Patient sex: F
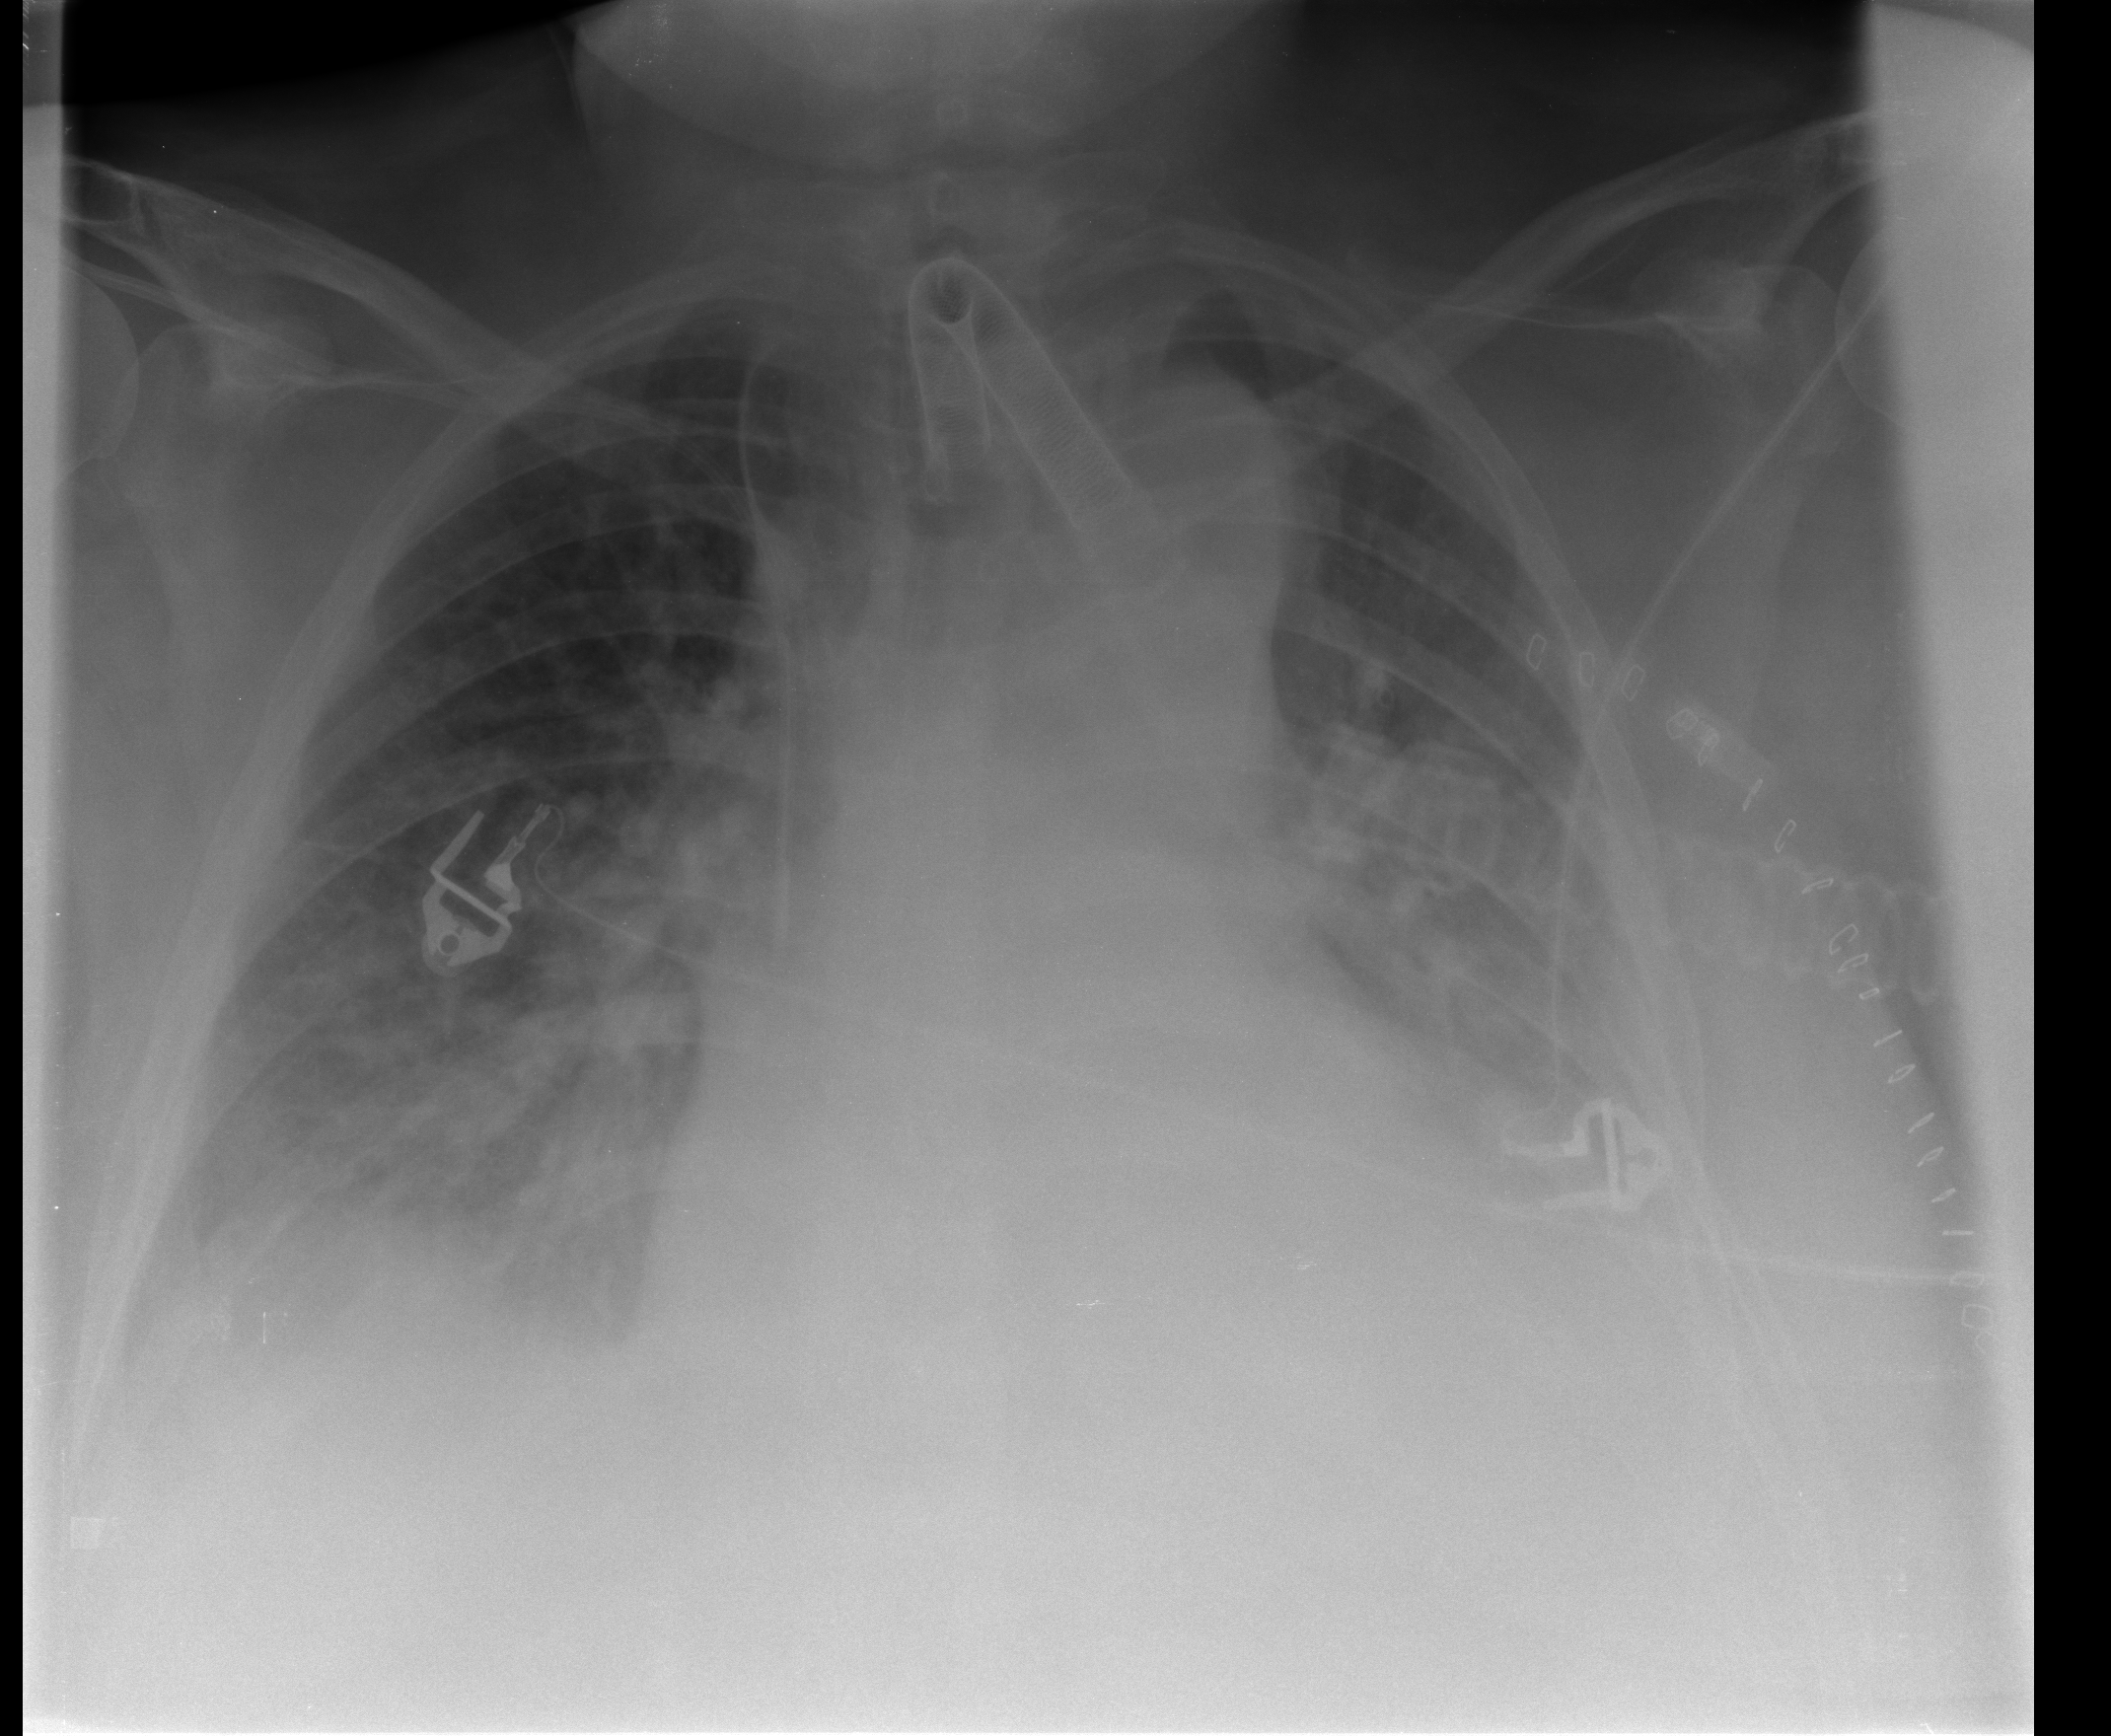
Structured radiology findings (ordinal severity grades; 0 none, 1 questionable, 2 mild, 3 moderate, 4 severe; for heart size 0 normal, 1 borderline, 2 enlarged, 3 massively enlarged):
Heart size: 1
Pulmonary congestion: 1
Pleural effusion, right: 2
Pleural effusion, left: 2
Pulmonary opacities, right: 0
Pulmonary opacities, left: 0
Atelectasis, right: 2
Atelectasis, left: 2